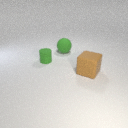
small green rubber cylinder to the left of large green rubber sphere